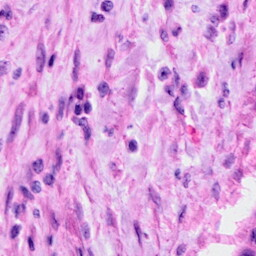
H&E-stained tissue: Cervix